【题型】填空题　【知识点】平面几何　【难度】medium
如图, 已知点 $O$ 是 $\triangle ABC$ 的重心, 过点 $O$ 作 $DE \parallel BC$, 分别交 $AB$、$AC$ 于点 $D$、$E$, 如果设 $\overrightarrow{AB} = \vec{a}$, $\overrightarrow{AC} = \vec{b}$, 那么用 $\vec{a}$、$\vec{b}$ 表示 $\overrightarrow{DE} = \underline{\quad\quad\quad\quad}$.

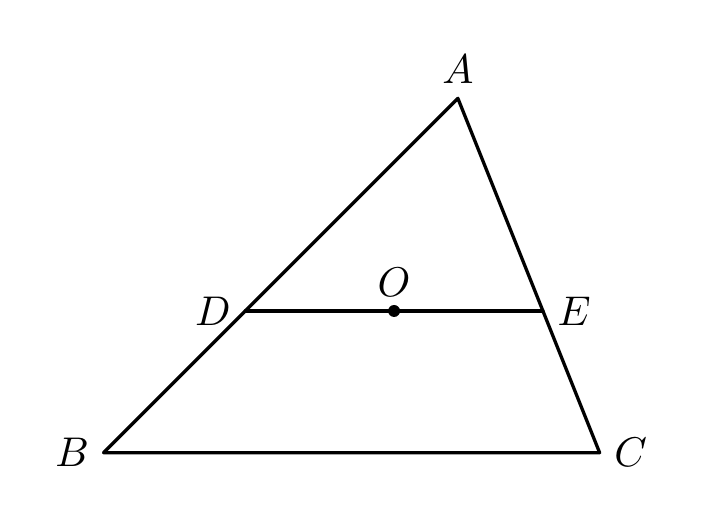
【解答】
【答案】$\dfrac{2}{3}(\vec{b} - \vec{a})$

【分析】本题考查三角形重心的性质，相似三角形的判定与性质，向量的线性运算。熟练掌握三角形重心的性质和相似三角形的性质是解题的关键。连接 $CO$ 并延长交 $AB$ 于点 $M$，根据重心的性质可得 $\dfrac{AO}{AM} = \dfrac{2}{3}$，根据相似三角形的性质可得 $DE = \dfrac{2}{3}BC$，进而根据向量的计算可得 $\overrightarrow{BC} = \overrightarrow{AC} - \overrightarrow{AB} = \vec{b} - \vec{a}$，即可求解。

【详解】解：如图，连接 $CO$ 并延长交 $AB$ 于点 $M$，

$\because$ 点 $O$ 是 $\triangle ABC$ 的重心，

$\therefore \dfrac{AO}{AM} = \dfrac{2}{3}$，

又 $\because DE \parallel BC$，

$\therefore \triangle ADE \backsim \triangle ABC$，

$\therefore \dfrac{DE}{BC} = \dfrac{AO}{AM} = \dfrac{2}{3}$，即 $DE = \dfrac{2}{3}BC$，

$\because \overrightarrow{AB} = \vec{a}$，$\overrightarrow{AC} = \vec{b}$，

则 $\overrightarrow{BC} = \overrightarrow{AC} - \overrightarrow{AB} = \vec{b} - \vec{a}$，

$\therefore \overrightarrow{DE} = \dfrac{2}{3}\overrightarrow{BC} = \dfrac{2}{3}(\vec{b} - \vec{a})$。

故答案为：$\dfrac{2}{3}(\vec{b} - \vec{a})$。
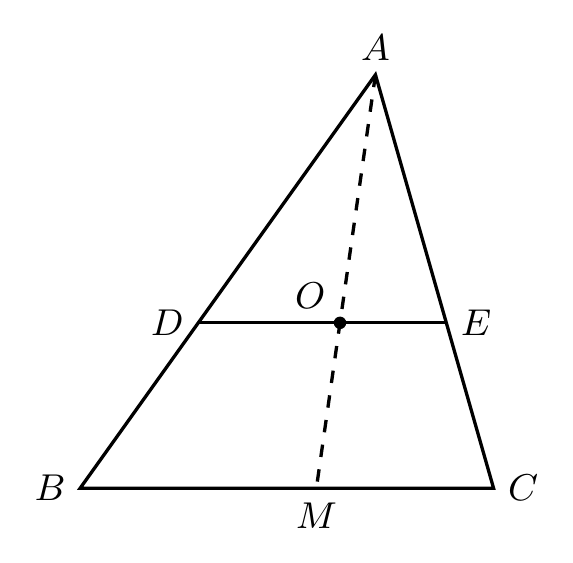